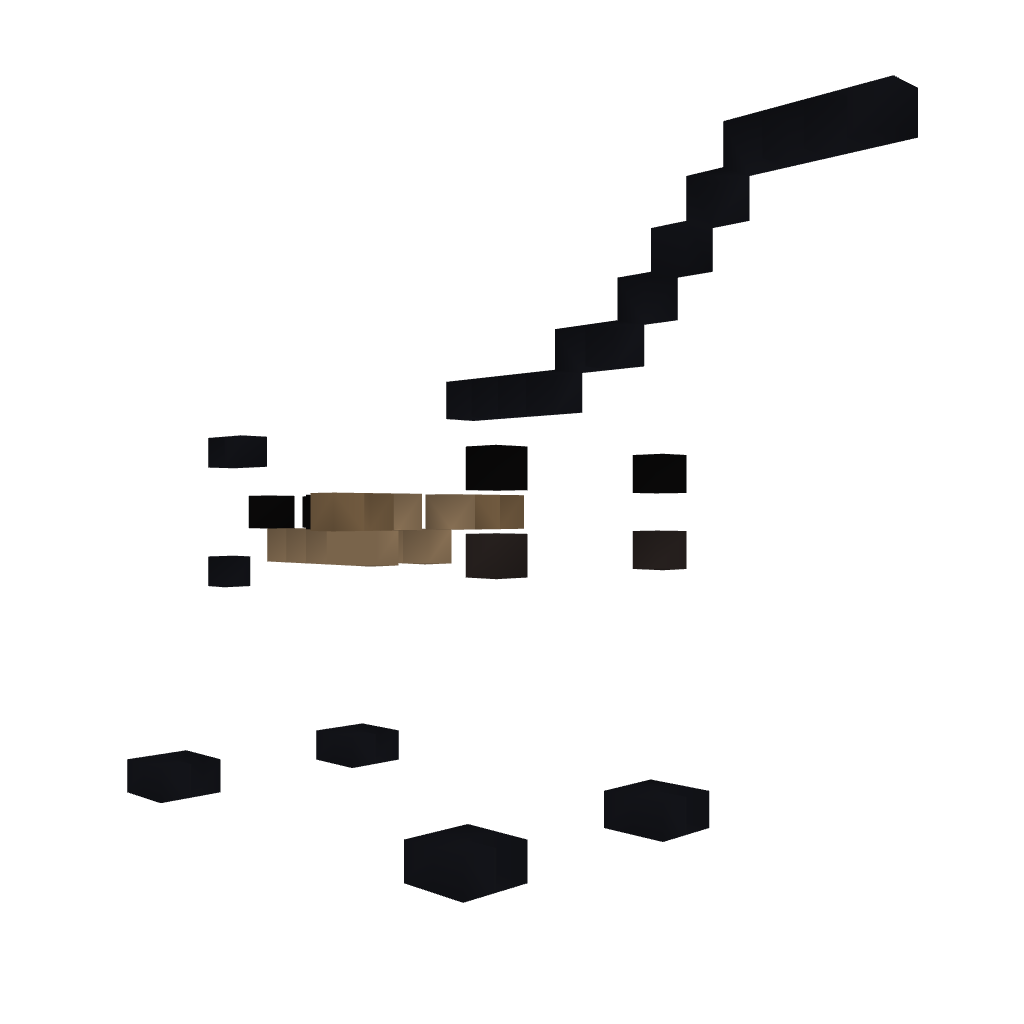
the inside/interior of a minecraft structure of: Trojan Horse Stable